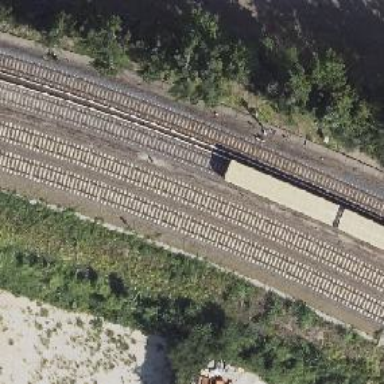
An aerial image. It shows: Railway signal.